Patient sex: M
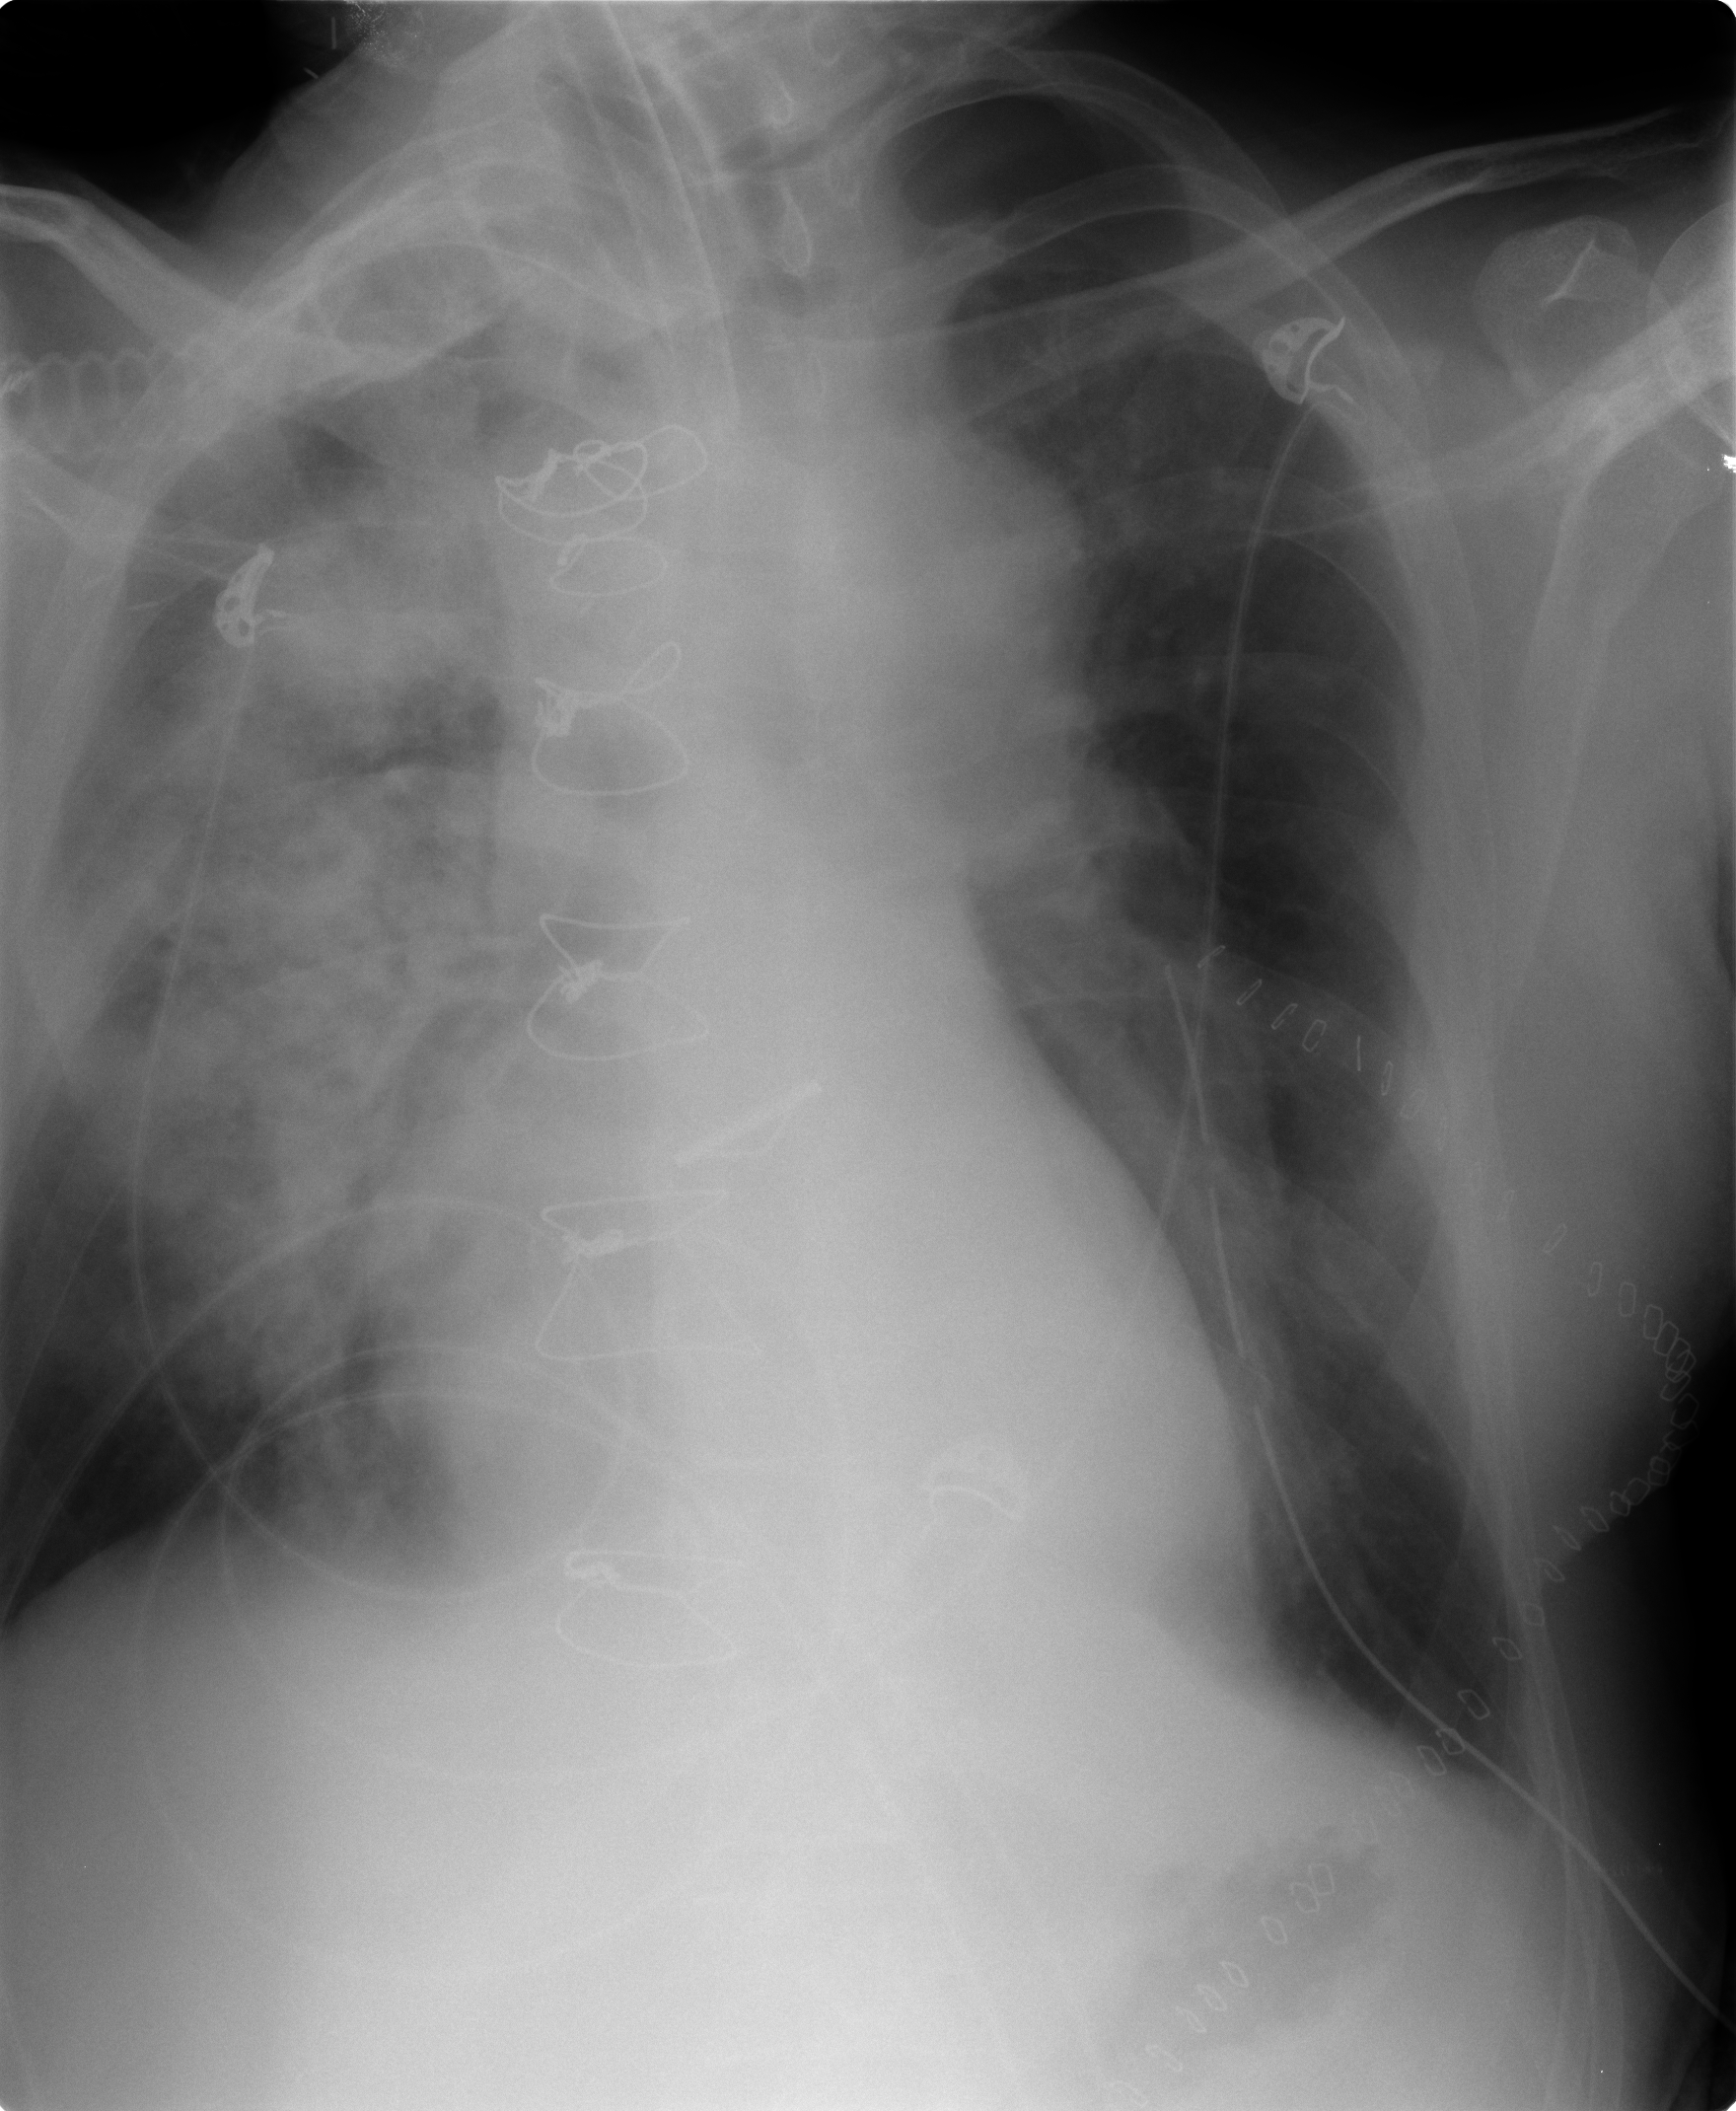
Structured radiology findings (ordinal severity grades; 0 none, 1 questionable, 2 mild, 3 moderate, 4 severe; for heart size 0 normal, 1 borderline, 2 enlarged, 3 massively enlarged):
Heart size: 0
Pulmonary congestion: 1
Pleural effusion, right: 0
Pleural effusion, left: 1
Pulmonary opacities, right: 4
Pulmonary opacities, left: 1
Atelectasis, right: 4
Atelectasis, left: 2